Field crop: tomato
Growth stage: 2
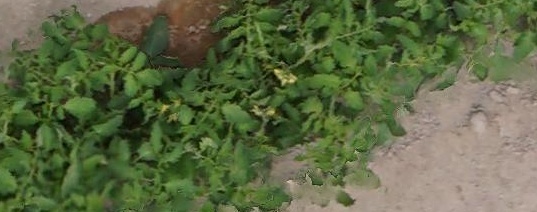
Species: tomato